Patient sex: M
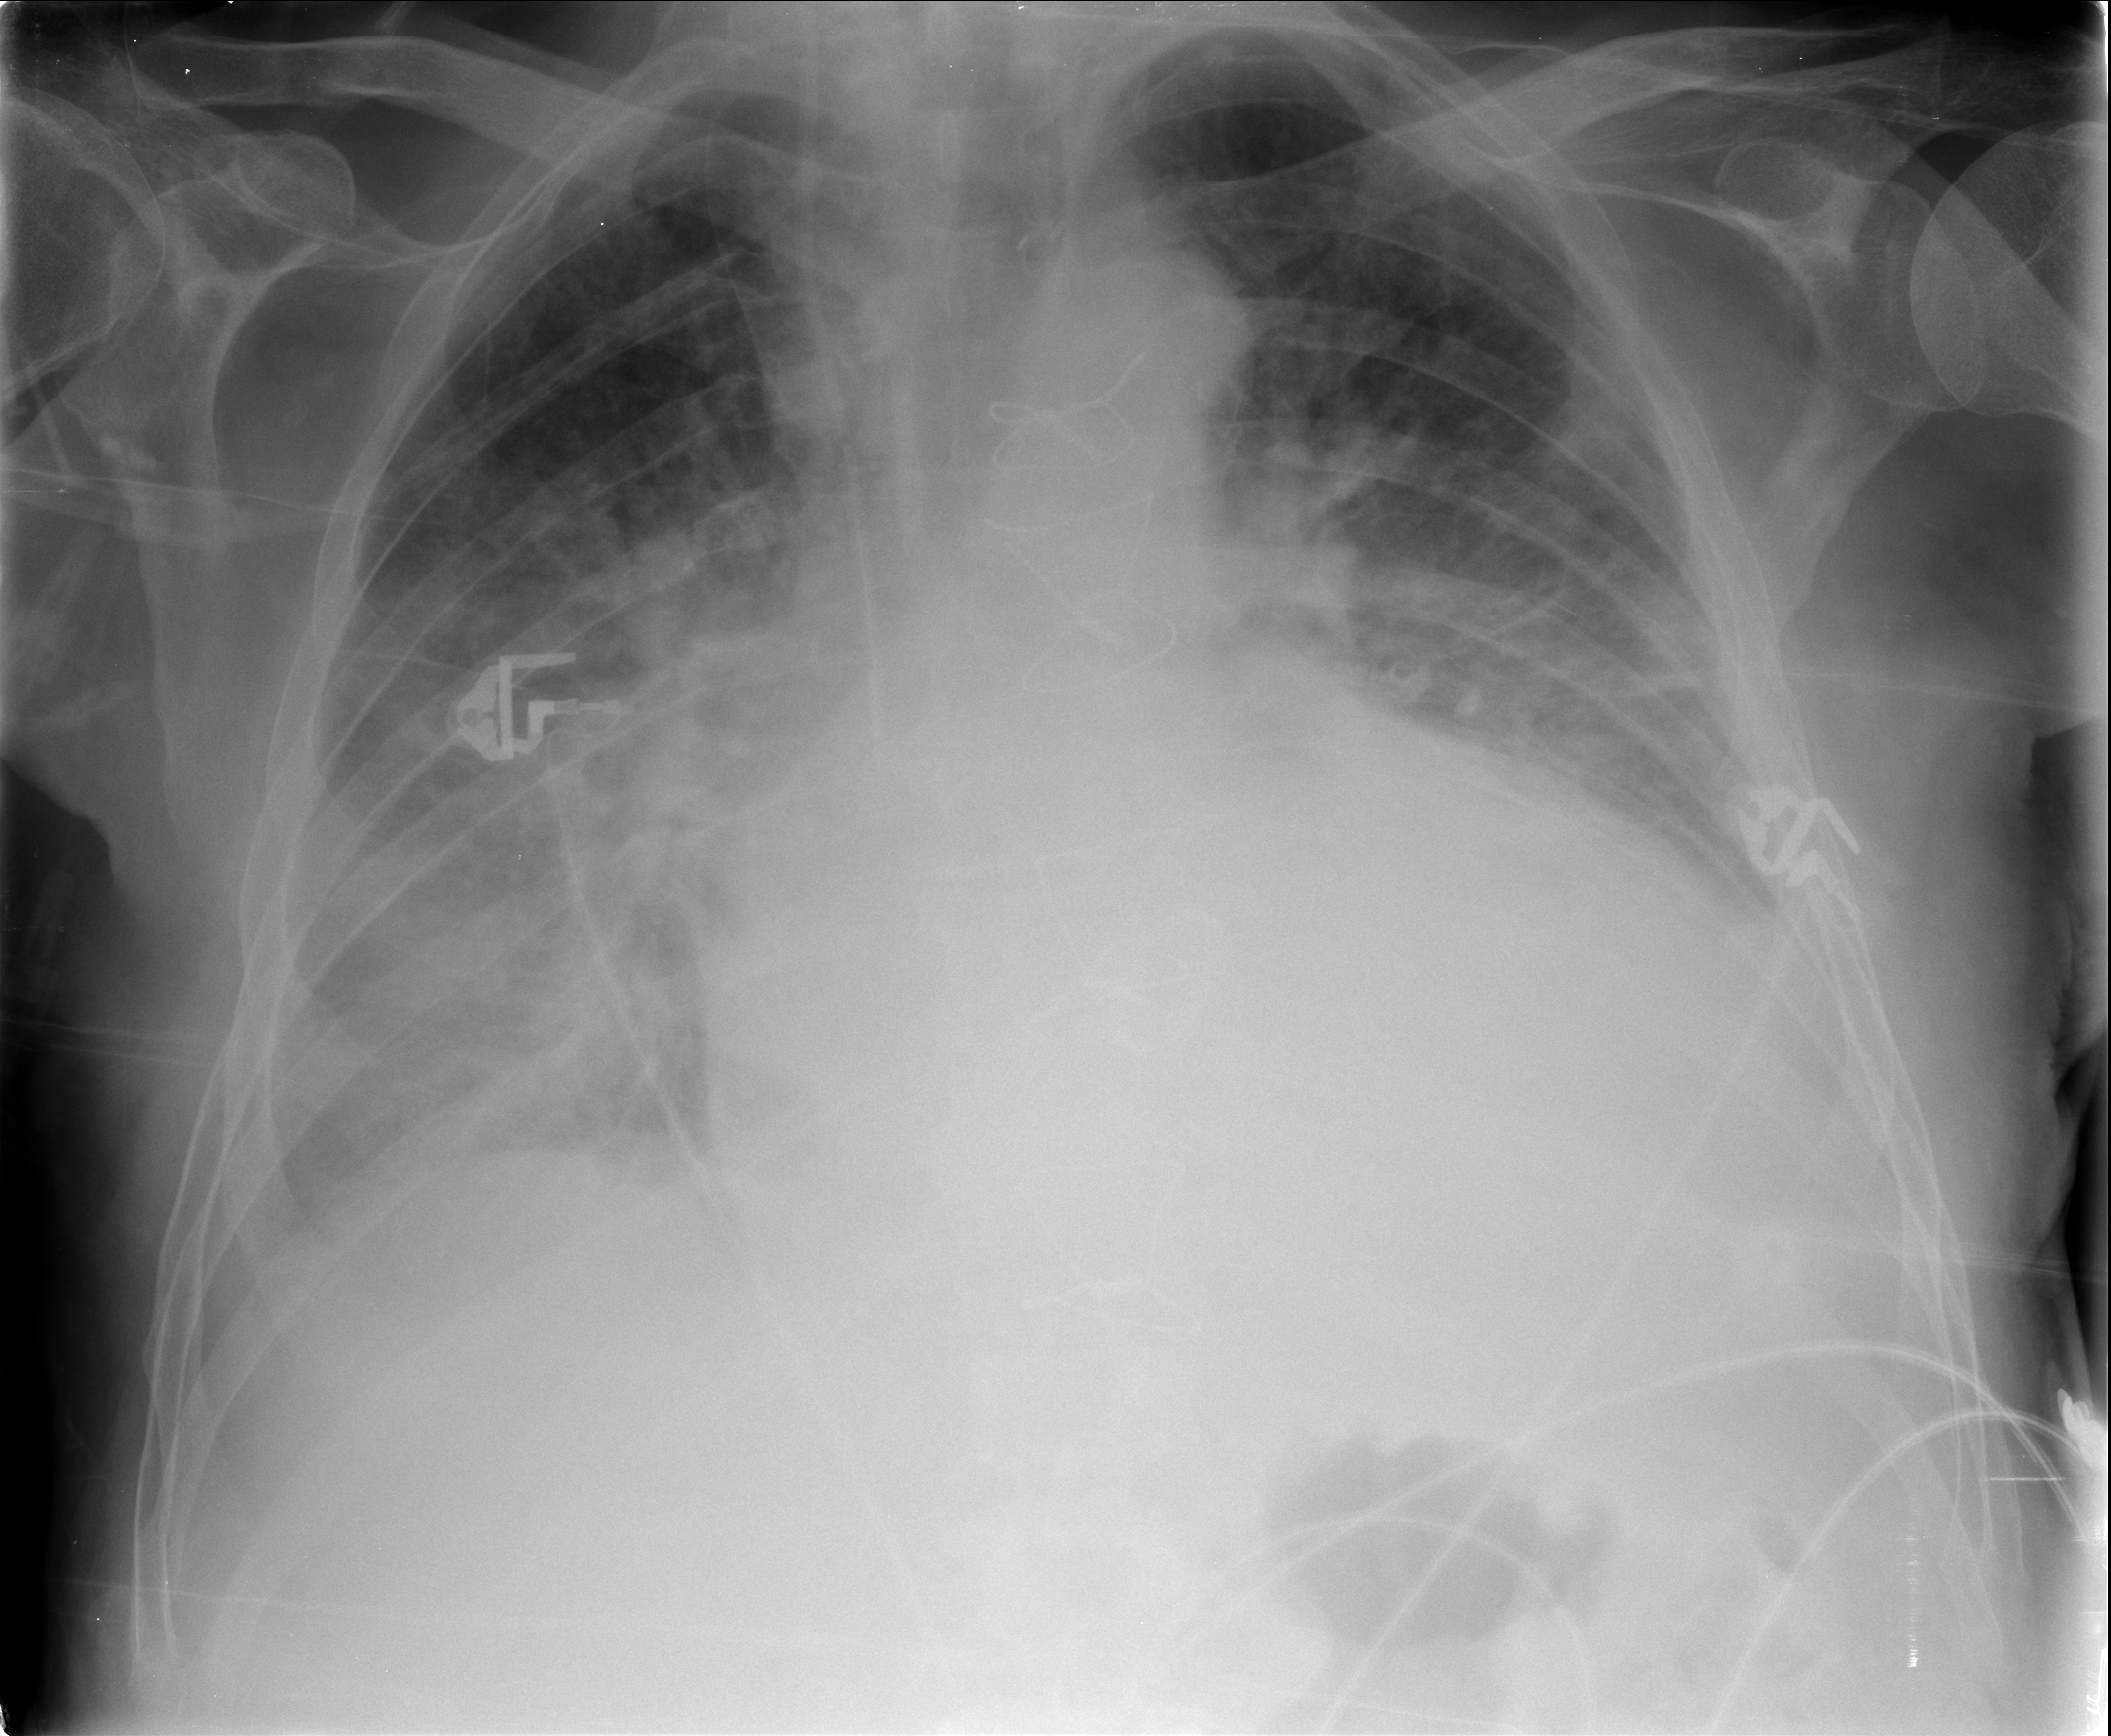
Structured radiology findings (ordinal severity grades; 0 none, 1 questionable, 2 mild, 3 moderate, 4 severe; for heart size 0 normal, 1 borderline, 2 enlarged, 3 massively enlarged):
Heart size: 3
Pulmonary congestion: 3
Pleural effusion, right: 2
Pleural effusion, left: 2
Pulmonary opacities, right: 3
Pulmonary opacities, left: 2
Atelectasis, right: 3
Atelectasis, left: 2